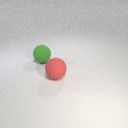
large red rubber sphere in front of large green rubber sphere